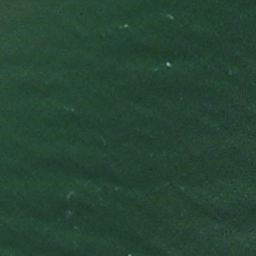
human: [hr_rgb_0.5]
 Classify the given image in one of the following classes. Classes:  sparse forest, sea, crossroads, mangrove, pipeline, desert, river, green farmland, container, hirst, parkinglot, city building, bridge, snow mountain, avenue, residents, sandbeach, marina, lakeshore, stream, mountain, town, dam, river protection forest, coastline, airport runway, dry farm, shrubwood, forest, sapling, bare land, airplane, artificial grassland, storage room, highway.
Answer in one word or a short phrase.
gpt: sea